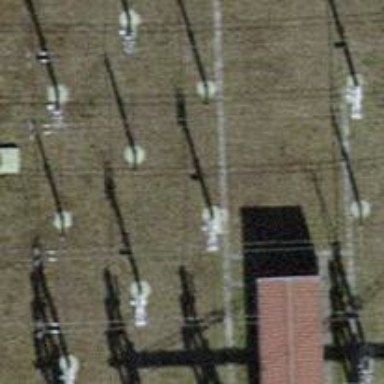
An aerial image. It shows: Power line carrying busbar.